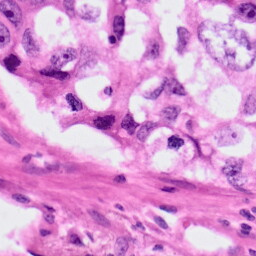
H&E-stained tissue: Lung